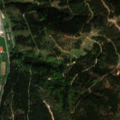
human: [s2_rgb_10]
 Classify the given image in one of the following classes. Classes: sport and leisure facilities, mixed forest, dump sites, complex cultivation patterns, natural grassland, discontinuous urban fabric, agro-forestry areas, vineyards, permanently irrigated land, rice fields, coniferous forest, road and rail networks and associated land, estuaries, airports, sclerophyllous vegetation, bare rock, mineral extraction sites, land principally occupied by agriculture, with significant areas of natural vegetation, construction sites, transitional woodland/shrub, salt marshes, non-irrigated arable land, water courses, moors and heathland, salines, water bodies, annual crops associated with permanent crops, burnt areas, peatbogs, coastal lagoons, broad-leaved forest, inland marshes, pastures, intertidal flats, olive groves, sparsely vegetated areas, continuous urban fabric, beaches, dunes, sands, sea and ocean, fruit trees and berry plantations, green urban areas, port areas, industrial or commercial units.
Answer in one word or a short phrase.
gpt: complex cultivation patterns, coniferous forest, mixed forest